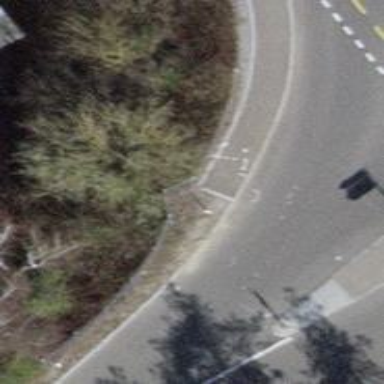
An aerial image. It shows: Kerb barrier.